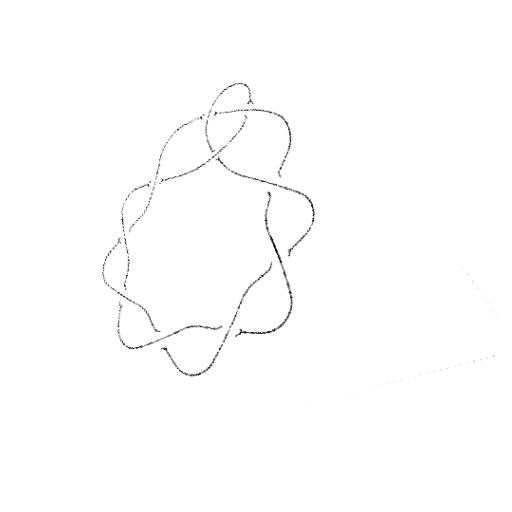
Crossing number: 10